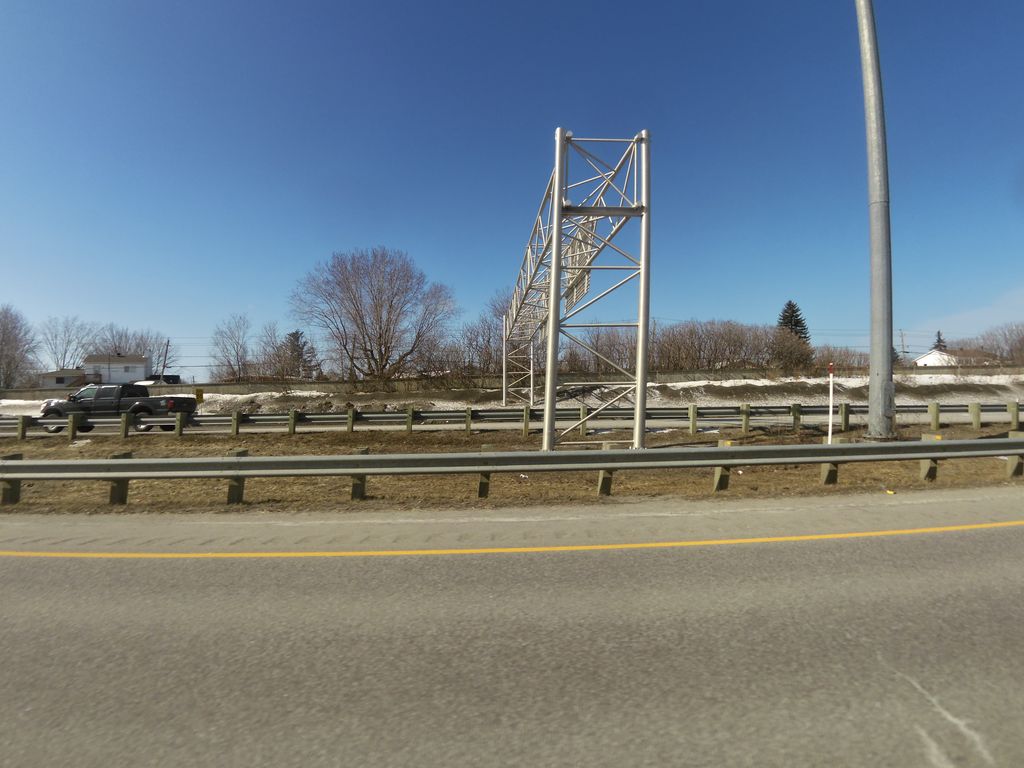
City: ottawa-gatineau